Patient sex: M
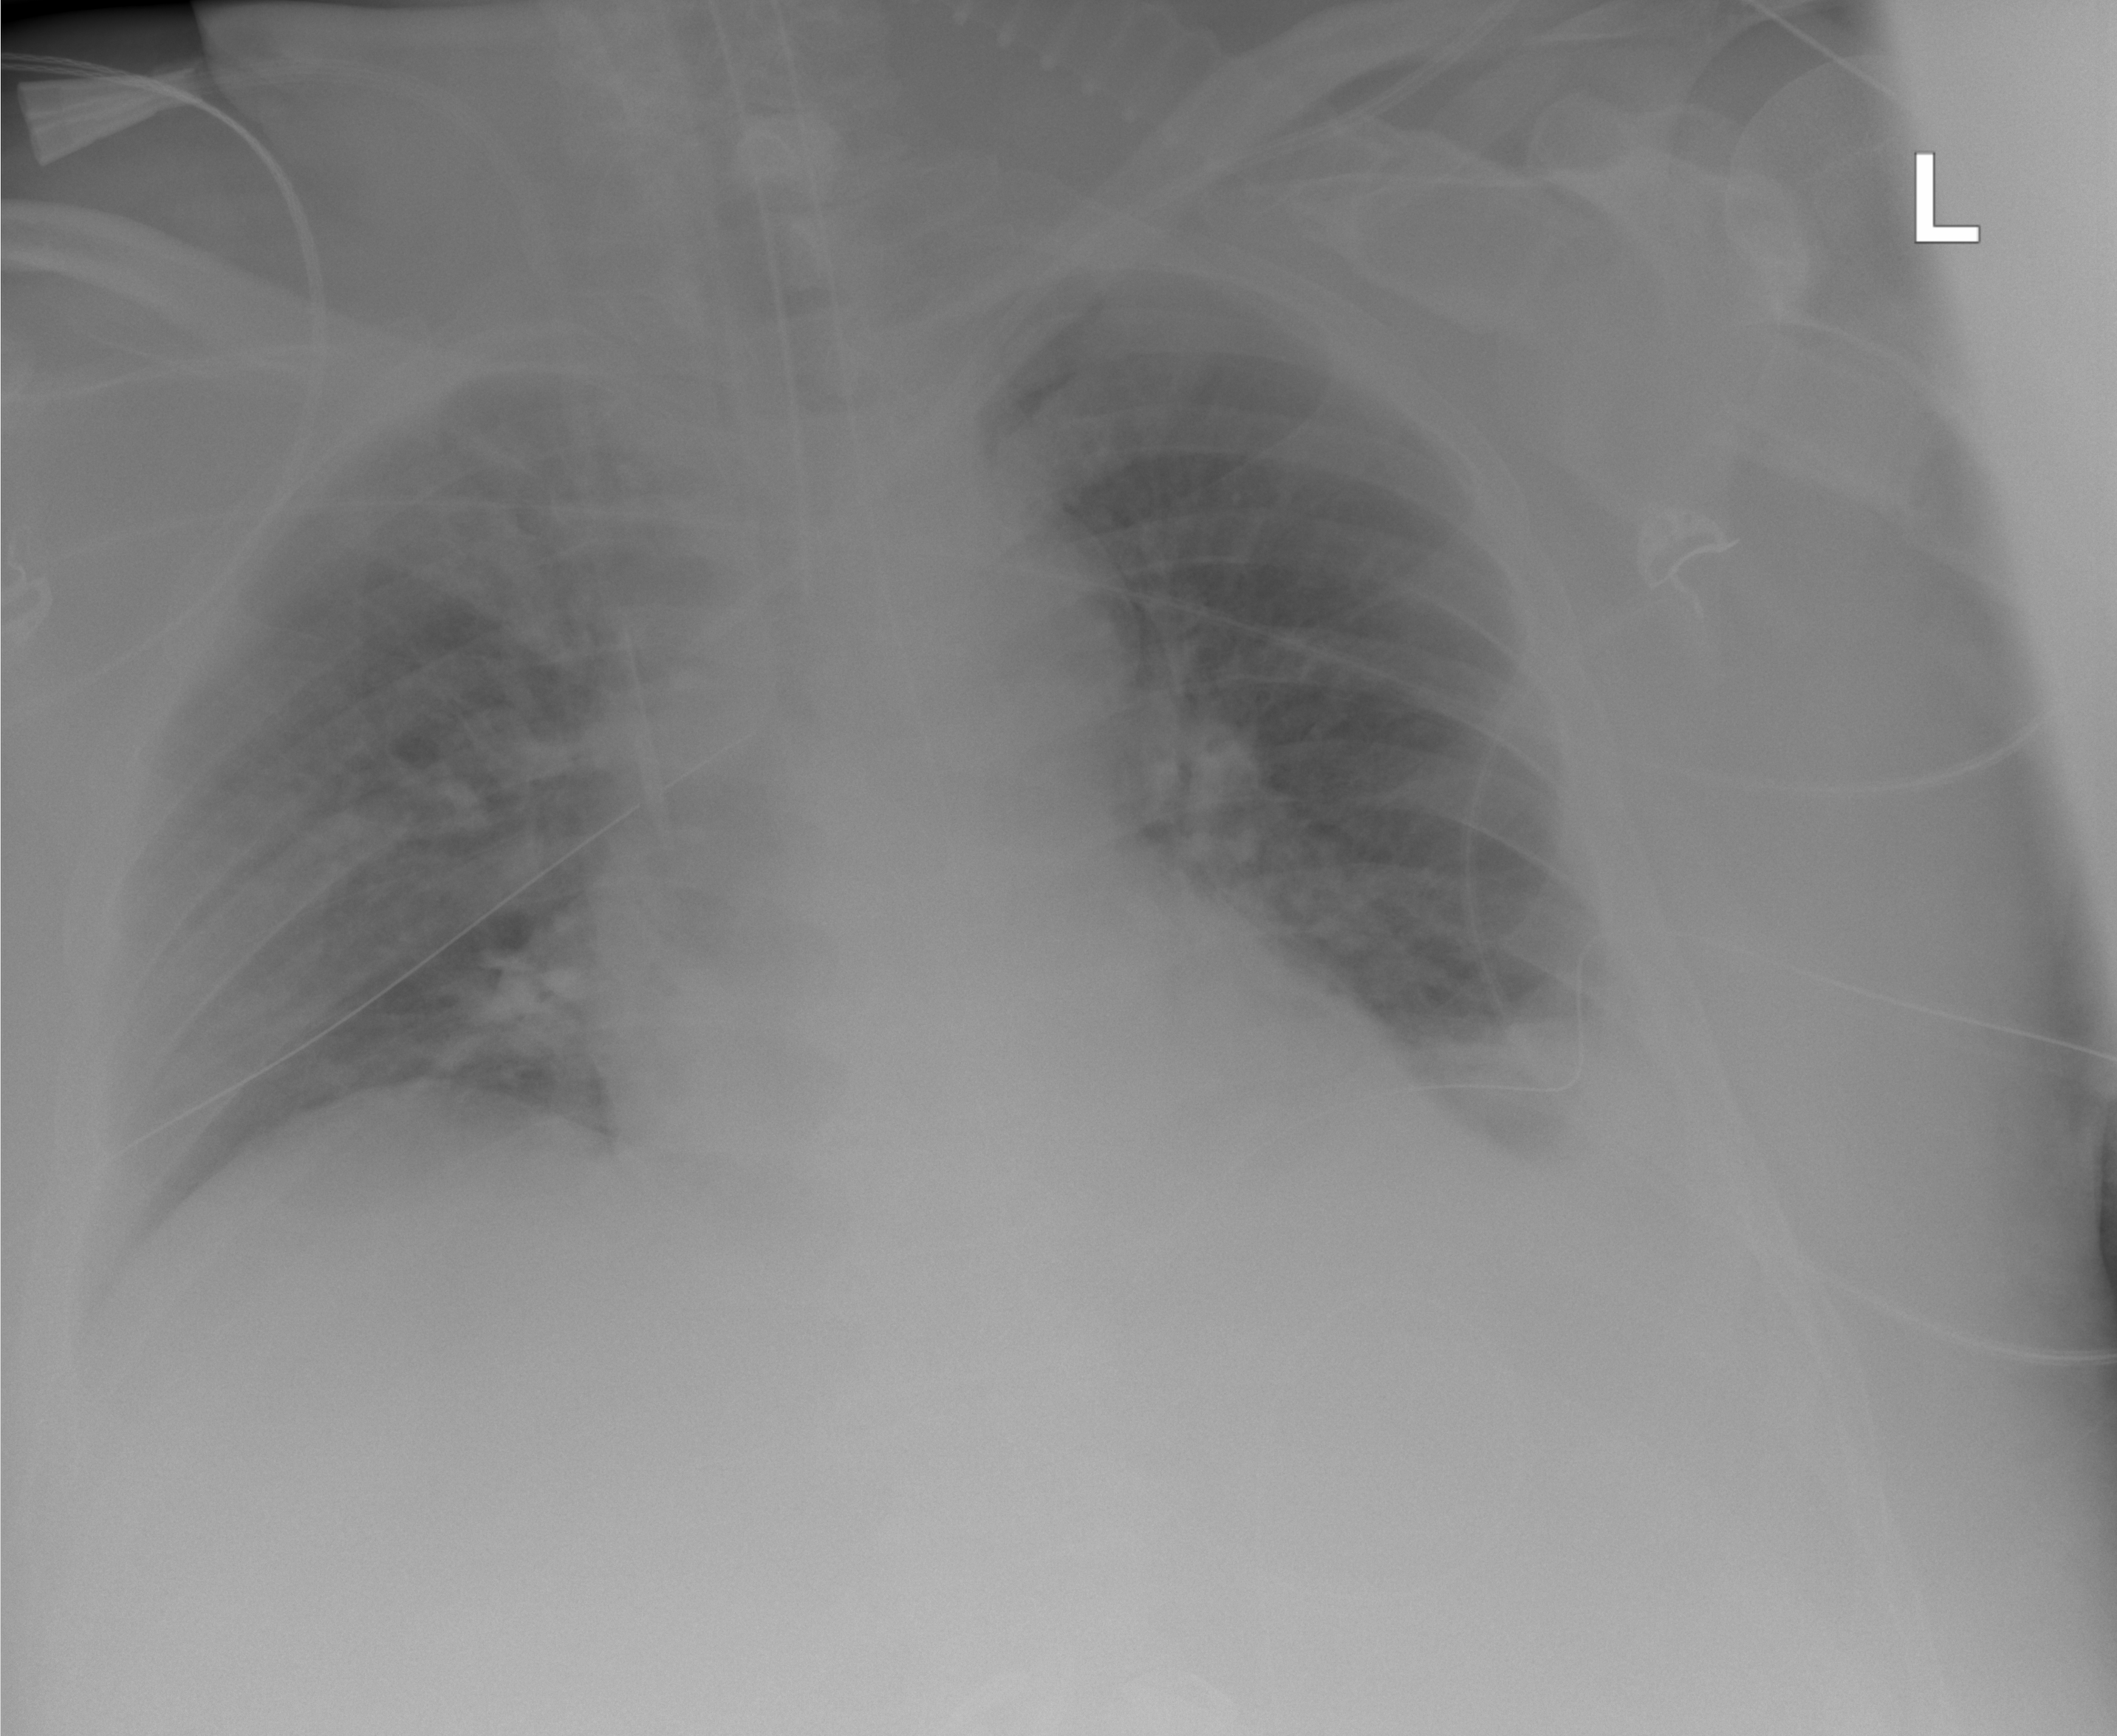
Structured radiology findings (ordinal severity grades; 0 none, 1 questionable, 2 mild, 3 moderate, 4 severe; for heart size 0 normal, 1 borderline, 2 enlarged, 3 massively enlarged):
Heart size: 0
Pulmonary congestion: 2
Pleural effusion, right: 0
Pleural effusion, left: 0
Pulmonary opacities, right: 0
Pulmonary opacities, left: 0
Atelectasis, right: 0
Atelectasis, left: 2